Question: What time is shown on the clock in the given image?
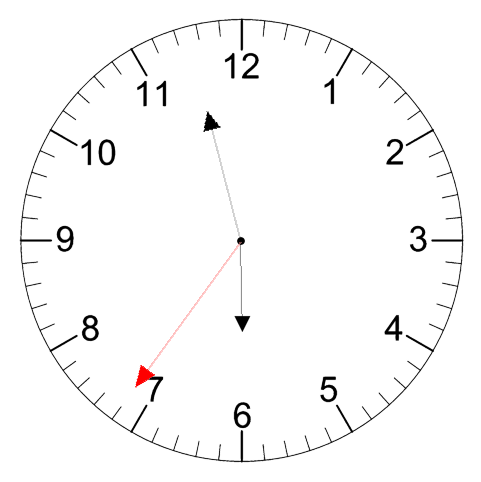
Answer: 05:57:36